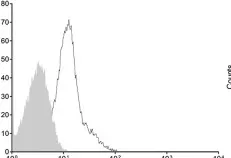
The Trp7Ter stop-gain mutation at the signal peptide sequence does not knock out cell-surface expression of the IL-12Rbeta1 polypeptide. , 3.
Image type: pathology (immunostaining)